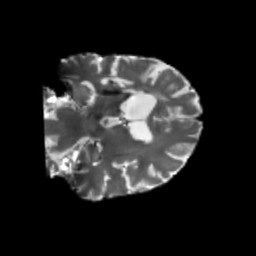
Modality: T2w
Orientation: coronal
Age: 70
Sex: male
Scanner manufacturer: siemens
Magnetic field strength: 3 T
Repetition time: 5.47 s
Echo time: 0.0854 s